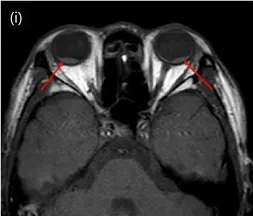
(I, J) Eye MRI shows bilateral retinal detachment of optic nerve.
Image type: radiology (mri)